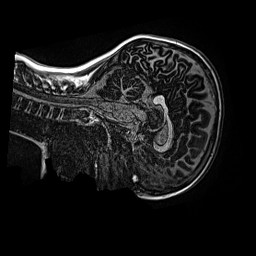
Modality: MP2RAGE
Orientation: sagittal
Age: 9
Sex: female
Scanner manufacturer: siemens
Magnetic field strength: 3 T
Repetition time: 4 s
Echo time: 0.00299 s